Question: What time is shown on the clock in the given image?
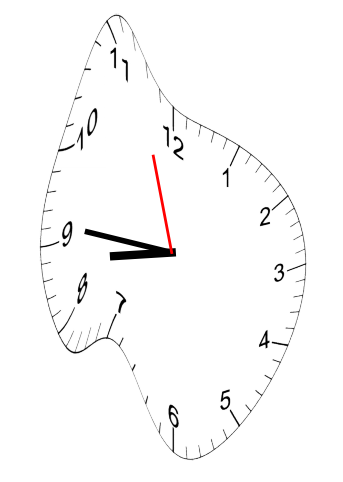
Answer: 08:45:57